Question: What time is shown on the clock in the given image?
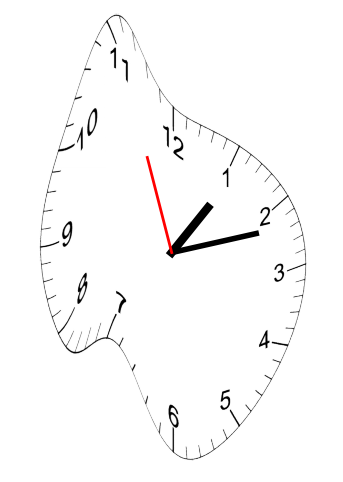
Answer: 01:11:56